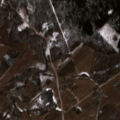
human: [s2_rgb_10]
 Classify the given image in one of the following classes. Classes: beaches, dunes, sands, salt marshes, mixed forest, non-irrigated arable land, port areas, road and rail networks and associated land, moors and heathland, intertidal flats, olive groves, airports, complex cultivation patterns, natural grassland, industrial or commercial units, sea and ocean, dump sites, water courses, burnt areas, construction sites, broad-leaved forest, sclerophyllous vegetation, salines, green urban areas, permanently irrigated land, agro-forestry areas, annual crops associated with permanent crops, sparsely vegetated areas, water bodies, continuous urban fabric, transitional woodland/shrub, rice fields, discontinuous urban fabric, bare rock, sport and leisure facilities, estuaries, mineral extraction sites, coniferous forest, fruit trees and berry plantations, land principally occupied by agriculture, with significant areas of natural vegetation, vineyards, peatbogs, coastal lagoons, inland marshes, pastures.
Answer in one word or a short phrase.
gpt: non-irrigated arable land, complex cultivation patterns, land principally occupied by agriculture, with significant areas of natural vegetation, broad-leaved forest, mixed forest